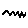
Label: zigzag